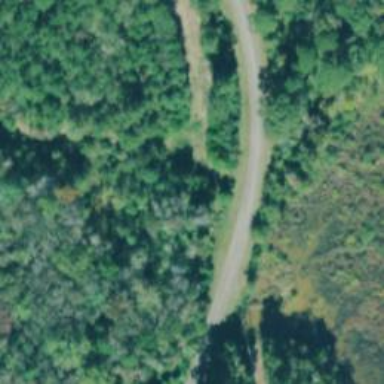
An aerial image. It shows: Asphalt road classified as tertiary.